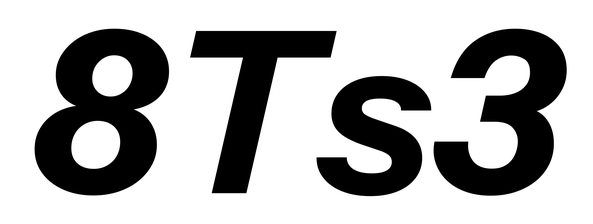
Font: InstrumentSans-Italic_Bold_Italic